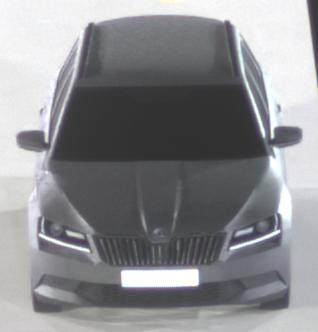
Make: Skoda
Model: Superb Combi 1.4 TSI
Detailed model: Superb (III) Combi
Model produced from: 2015/09
Model produced until: 2018/06
Doors: 5
Color: gray
Road condition: wet road
Daytime: night
Contrast: high contrast